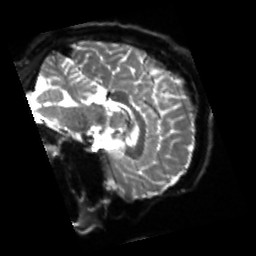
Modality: sbref
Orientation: sagittal
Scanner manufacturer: siemens
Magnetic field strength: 3 T
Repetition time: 4 s
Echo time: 0.0594 s